Field crop: maize
Growth stage: 1
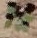
Species: chenopodium